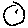
Label: moon